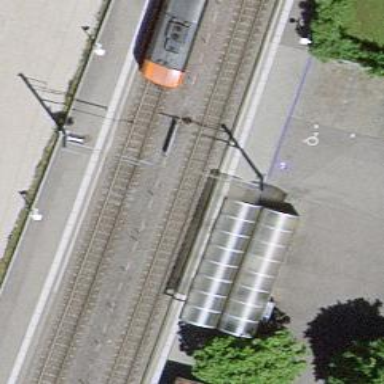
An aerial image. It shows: Light rail stop position with railway stop for public transport.